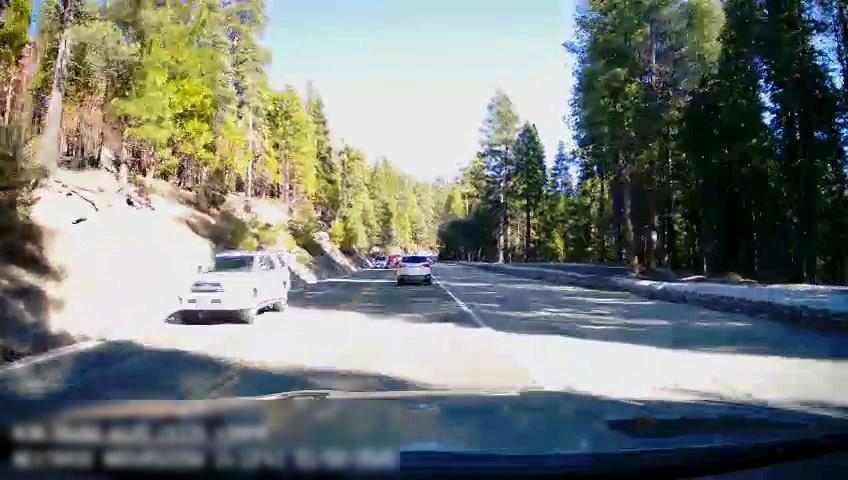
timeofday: Day
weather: Sunny
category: Drivable Space
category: Vehicles | SUV
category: Vehicles | SUV
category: Vehicles | SUV
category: Lanes | Current Lane
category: Lanes | Alternate Lane
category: Lanes | Opposite Lane